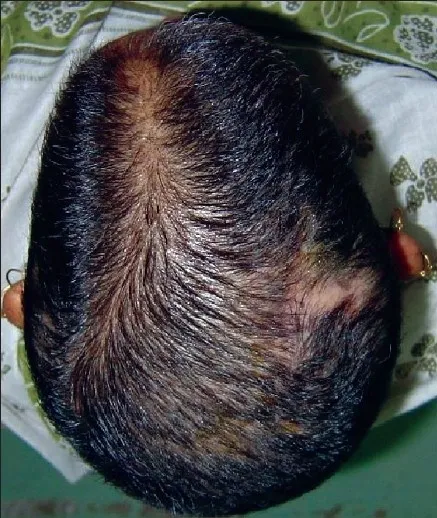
Post-revision view.
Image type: medical_photograph (skin_photograph)